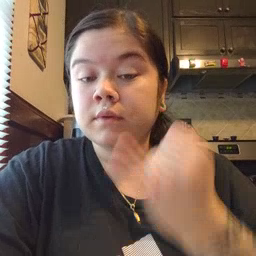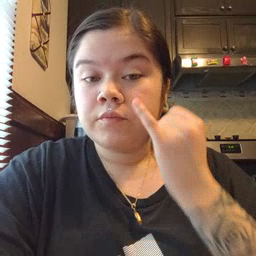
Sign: if